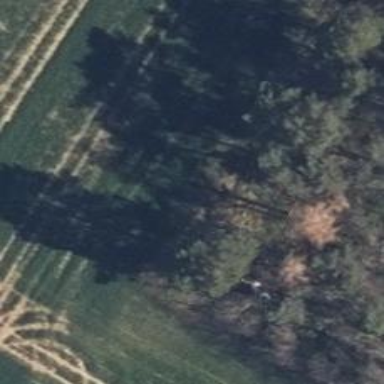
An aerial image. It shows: Hunting stand.